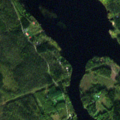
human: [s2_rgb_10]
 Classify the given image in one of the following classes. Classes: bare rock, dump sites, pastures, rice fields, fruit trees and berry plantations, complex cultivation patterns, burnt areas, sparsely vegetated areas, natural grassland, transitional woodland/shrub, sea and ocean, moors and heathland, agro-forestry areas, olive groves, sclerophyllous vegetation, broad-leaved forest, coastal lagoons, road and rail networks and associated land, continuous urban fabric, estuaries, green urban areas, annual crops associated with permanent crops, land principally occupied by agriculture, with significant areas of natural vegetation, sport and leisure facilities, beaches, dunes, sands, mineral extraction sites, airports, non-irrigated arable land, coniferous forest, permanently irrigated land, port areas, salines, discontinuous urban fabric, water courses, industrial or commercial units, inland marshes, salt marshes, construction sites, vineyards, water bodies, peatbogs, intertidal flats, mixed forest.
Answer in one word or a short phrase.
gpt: coniferous forest, mixed forest, water courses